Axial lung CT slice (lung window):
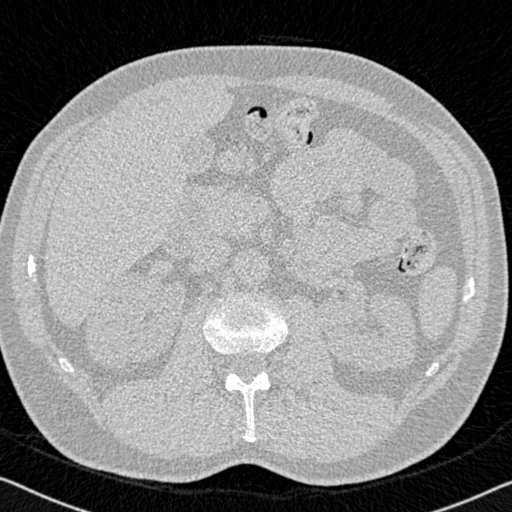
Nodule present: no